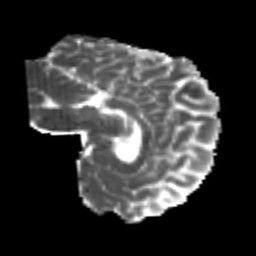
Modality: MD
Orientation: sagittal
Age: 24
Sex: female
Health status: healthy
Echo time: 0.074 s